Interaction volume radius: 5 \u00c5
Interaction volume height: 15 \u00c5
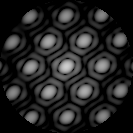
Disorder parameter: 0.06283